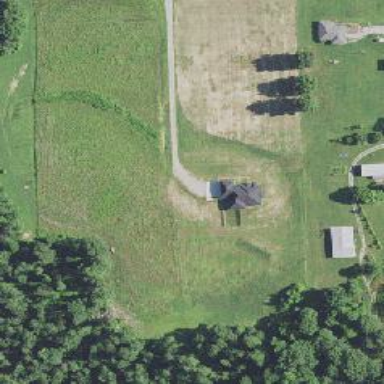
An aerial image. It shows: Driveway.